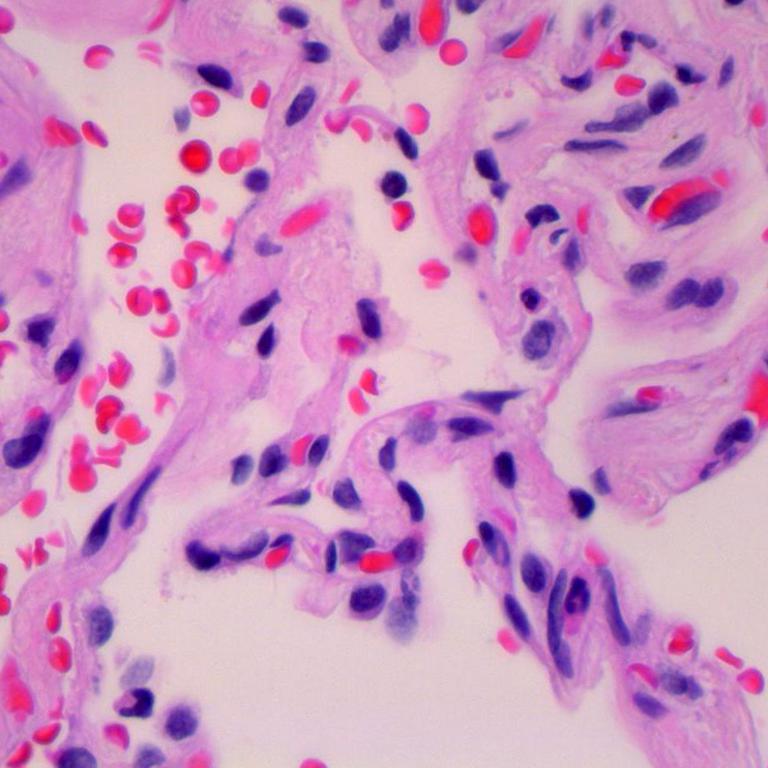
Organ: lung
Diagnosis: benign